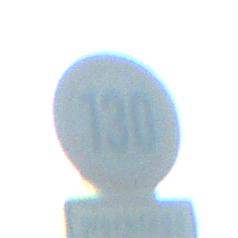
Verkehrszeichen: Geschwindigkeit130
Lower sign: ZeitangabenMitBeschraenkungAufWochentage7
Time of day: Midday
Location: Indoor (Urban)
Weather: NotSpecified
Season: NotSpecified
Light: Natural